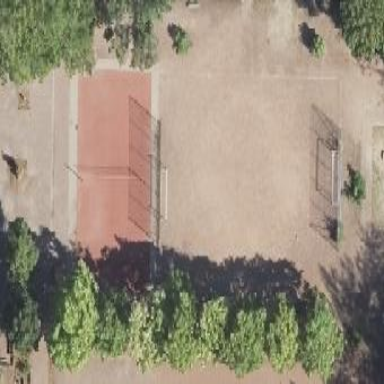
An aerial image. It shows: Soccer pitch with clay surface for leisure sports activities.